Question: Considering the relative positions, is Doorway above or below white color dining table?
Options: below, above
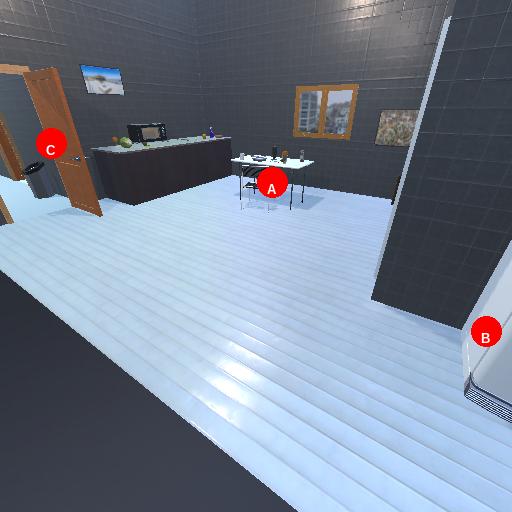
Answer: below